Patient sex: M
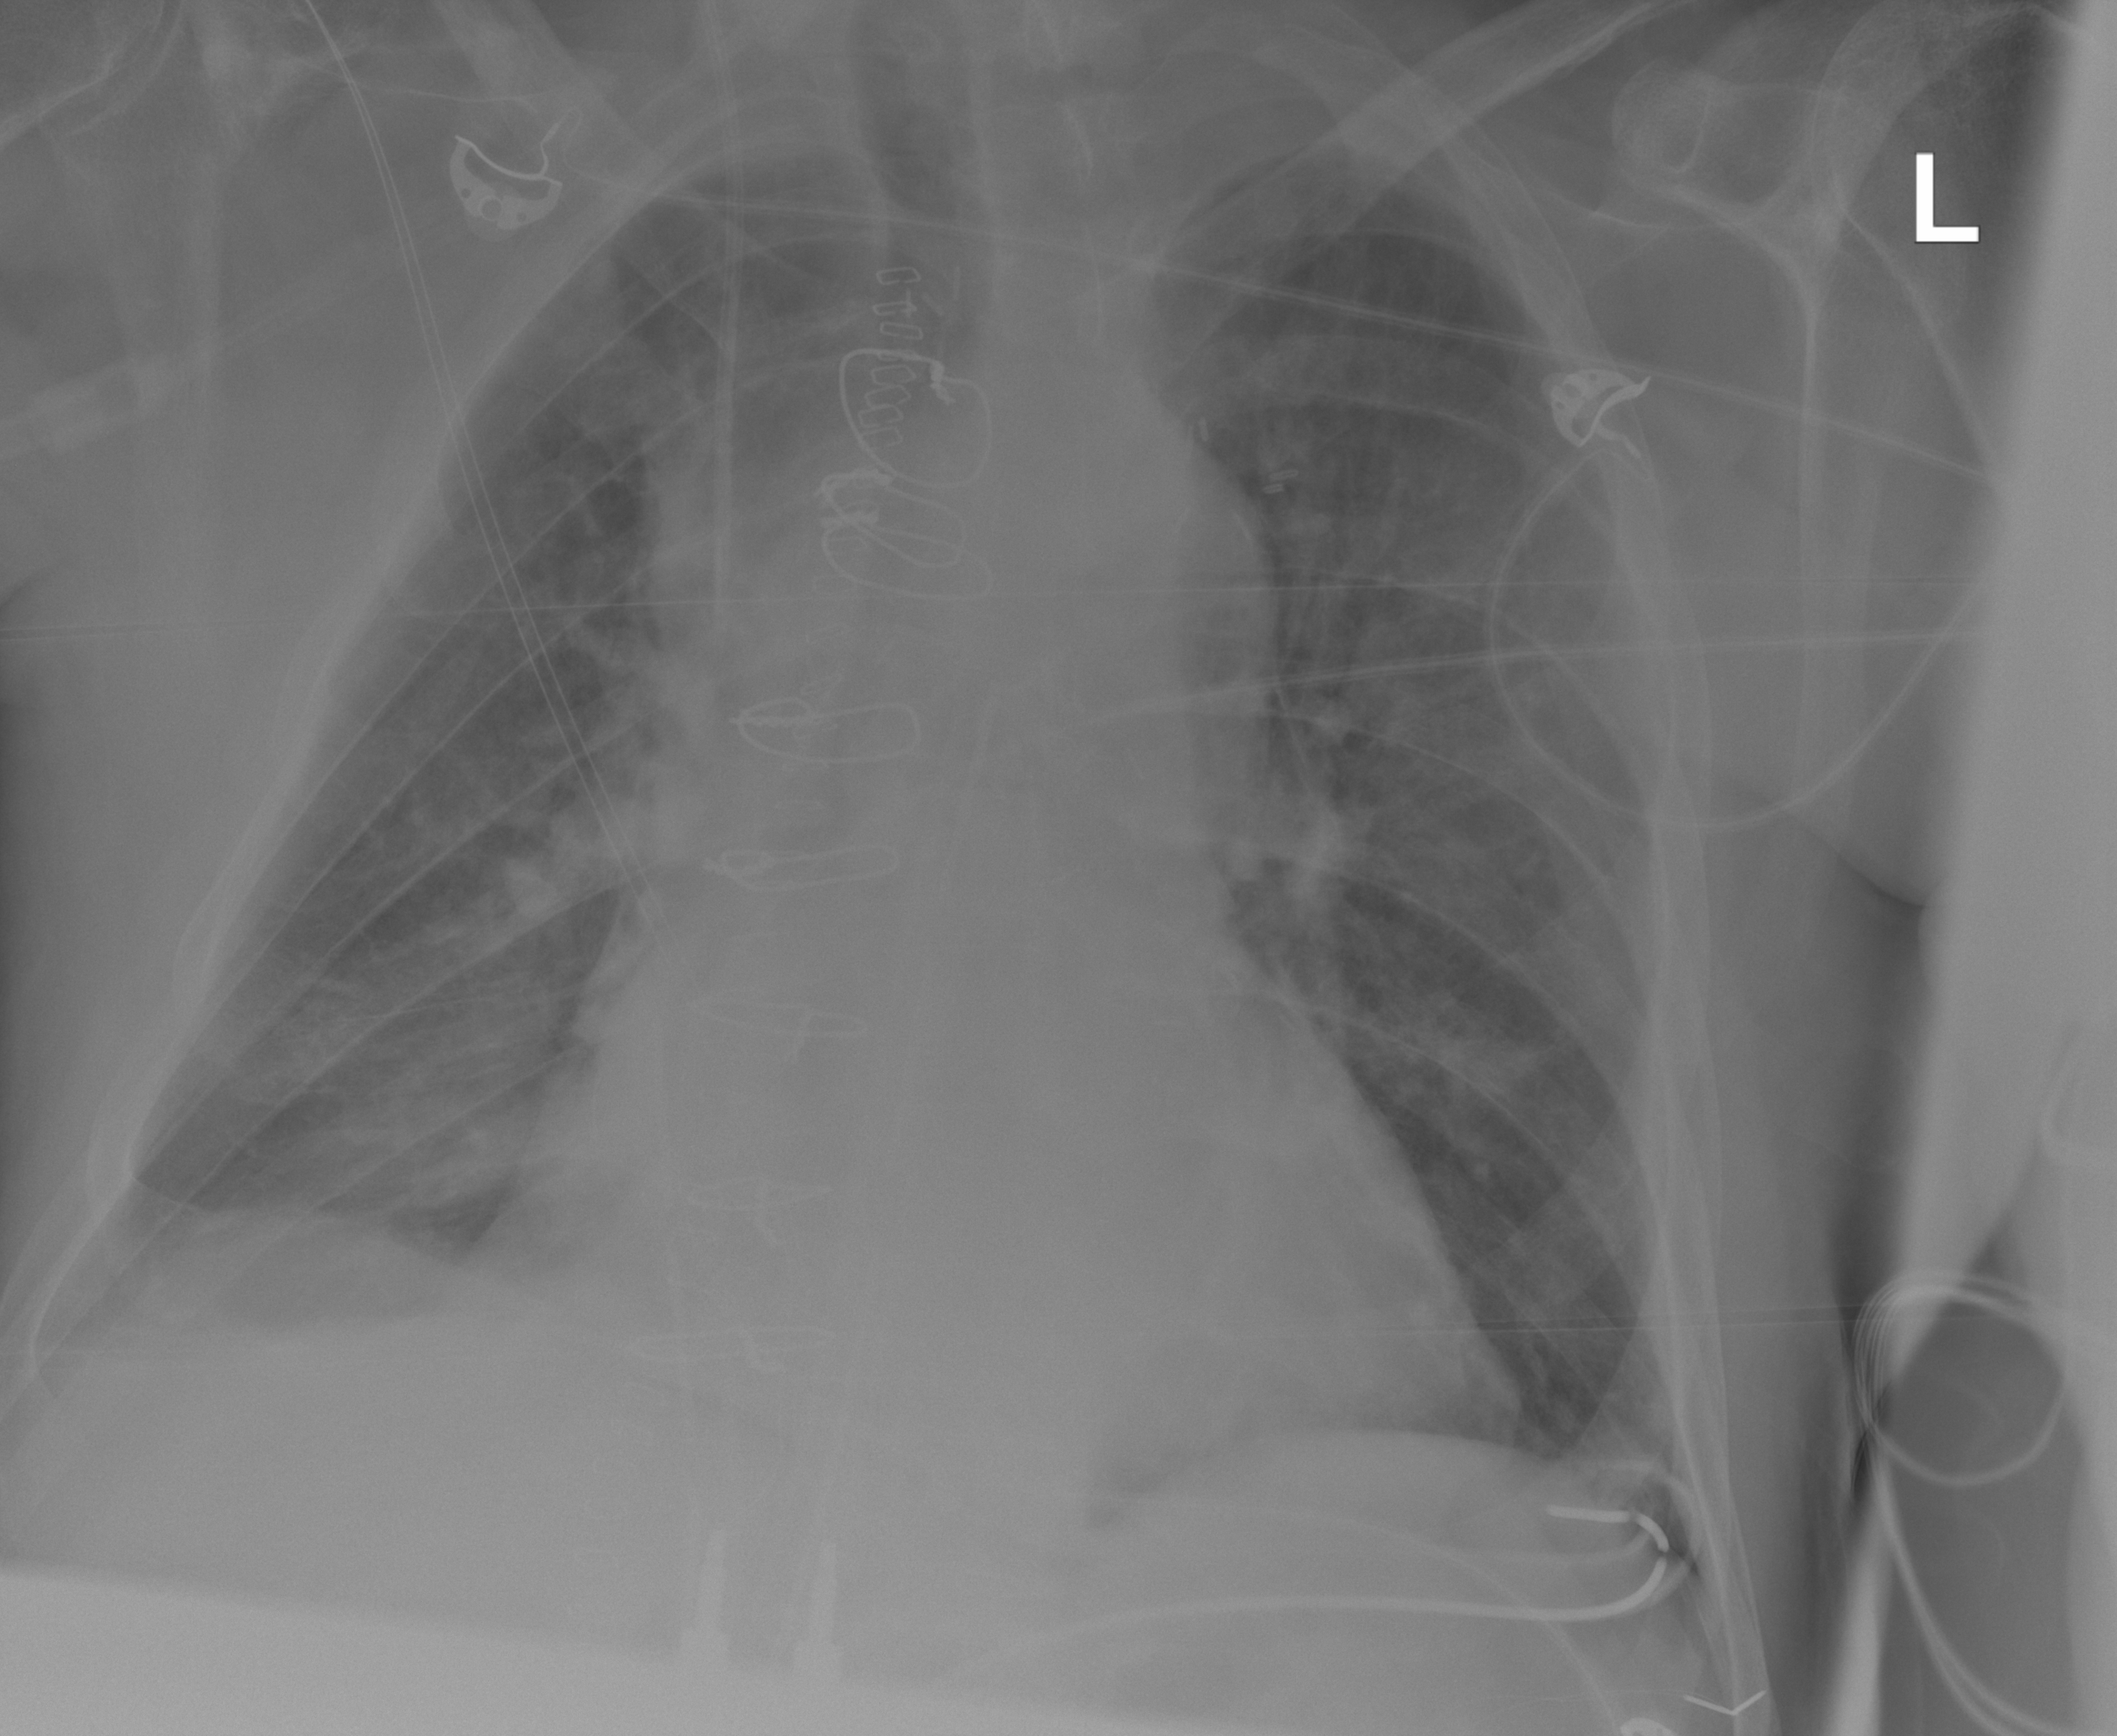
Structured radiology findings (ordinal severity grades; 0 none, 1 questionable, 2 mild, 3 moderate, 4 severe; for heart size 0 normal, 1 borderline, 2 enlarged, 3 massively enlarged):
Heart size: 1
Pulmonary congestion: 0
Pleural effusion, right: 2
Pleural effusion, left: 0
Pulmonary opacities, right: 0
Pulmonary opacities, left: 0
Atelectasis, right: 2
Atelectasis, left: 2